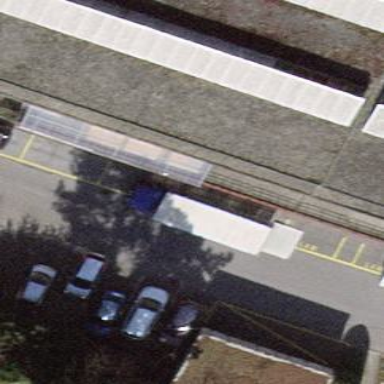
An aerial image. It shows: Parking lane.